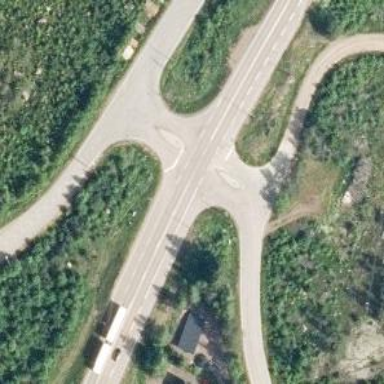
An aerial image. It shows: Tertiary link road.